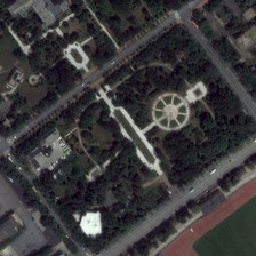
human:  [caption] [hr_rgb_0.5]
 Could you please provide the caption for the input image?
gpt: There is a football field by the road.

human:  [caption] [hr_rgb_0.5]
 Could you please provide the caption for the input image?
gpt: There's a football field next to the road.

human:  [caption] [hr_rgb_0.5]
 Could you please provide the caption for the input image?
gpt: There is a soccer field by the way.

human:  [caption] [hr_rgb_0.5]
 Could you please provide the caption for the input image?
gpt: There's a soccer field by the road.

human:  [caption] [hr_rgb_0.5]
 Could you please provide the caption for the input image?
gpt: There is a football field by the road